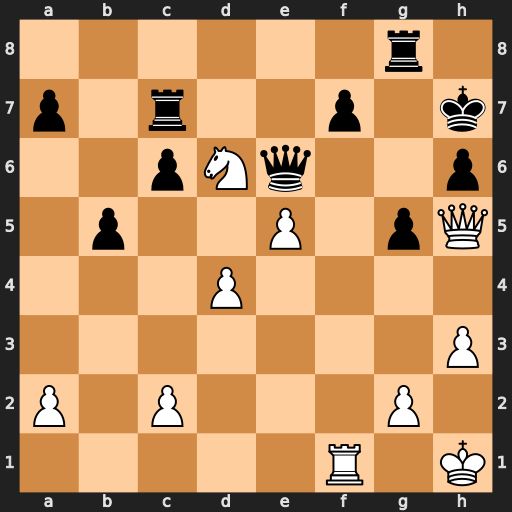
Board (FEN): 6r1/p1r2p1k/2pNq2p/1p2P1pQ/3P4/7P/P1P3P1/5R1K
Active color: w
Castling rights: -
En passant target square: -
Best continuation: Rf6 Qxf6 exf6